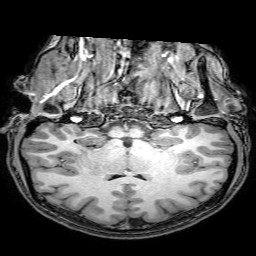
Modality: T1w
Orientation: sagittal
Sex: female
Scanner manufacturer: philips
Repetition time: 0.008196 s
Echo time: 0.00375 s